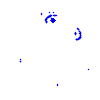
Particle: electron